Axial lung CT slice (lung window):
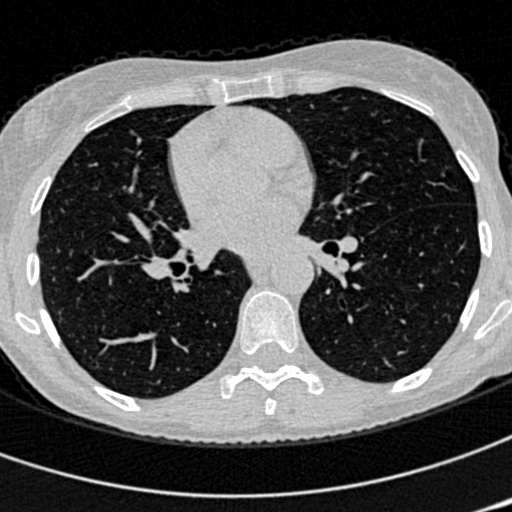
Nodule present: no